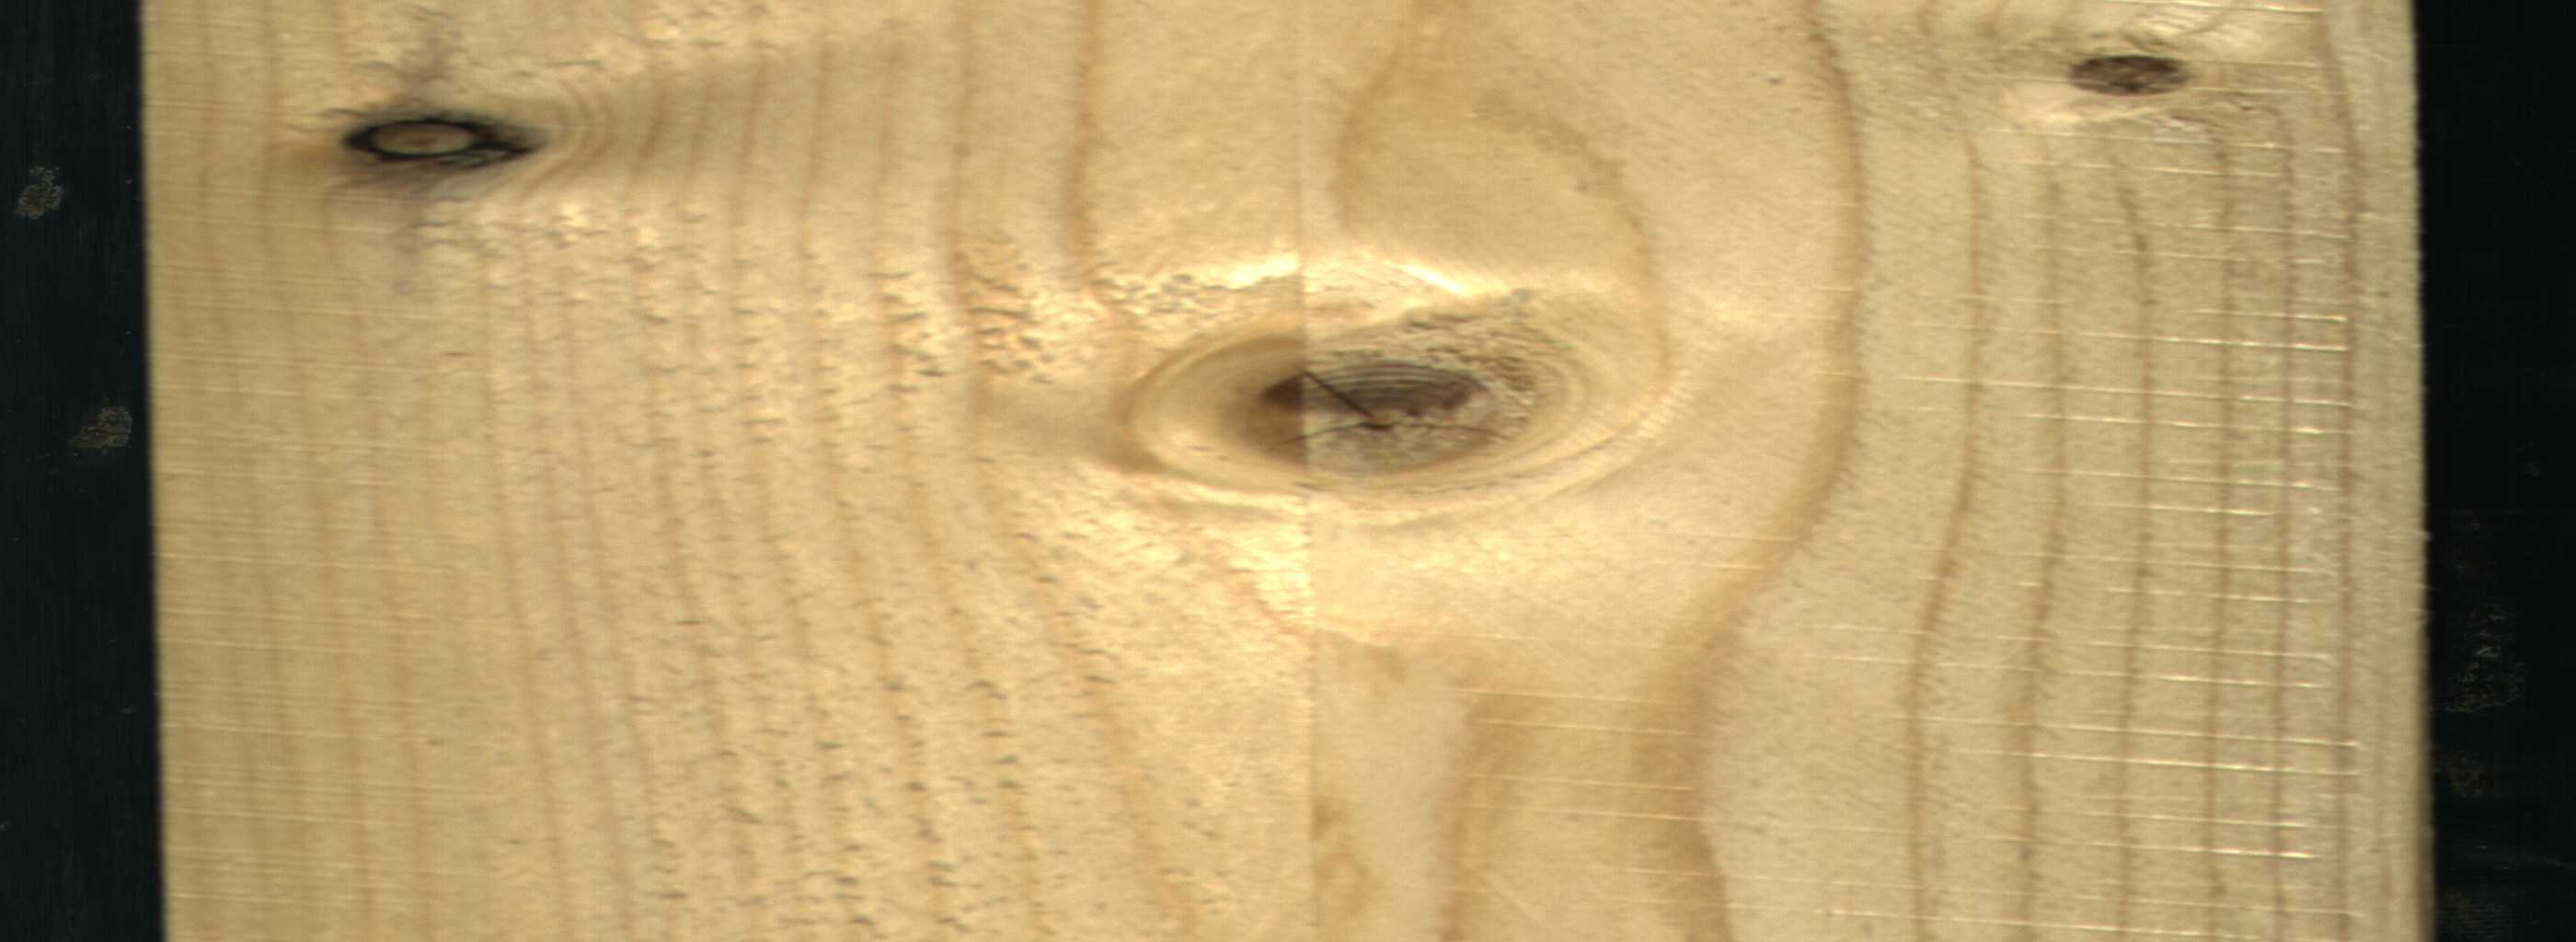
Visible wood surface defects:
knot_with_crack
Dead_Knot
Dead_Knot